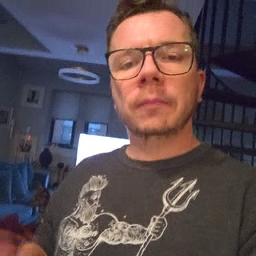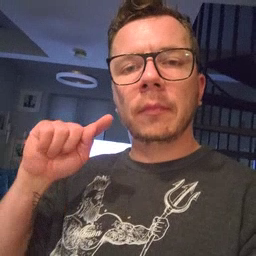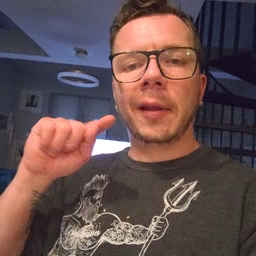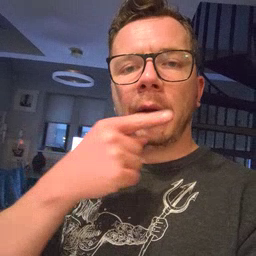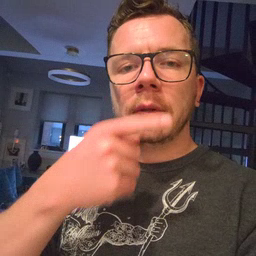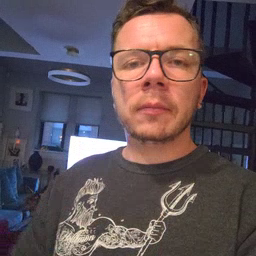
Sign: carrot